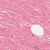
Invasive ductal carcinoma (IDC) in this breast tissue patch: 0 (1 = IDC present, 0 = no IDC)